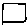
Label: square